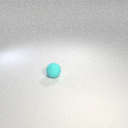
small cyan rubber sphere